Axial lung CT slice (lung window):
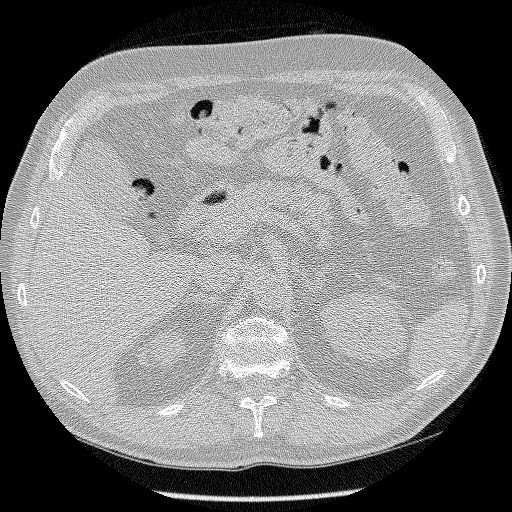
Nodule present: no